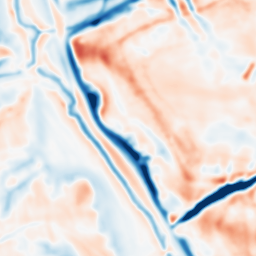
Category: multiscale
Decomposition family: dog_multiscale
Decomposition parameters: sigma_ratio: 1.6
n_scales: 3
base_sigma: 2
Upsampling method: lanczos
Upsampling parameters: scale: 4
Upsampling scale: 4